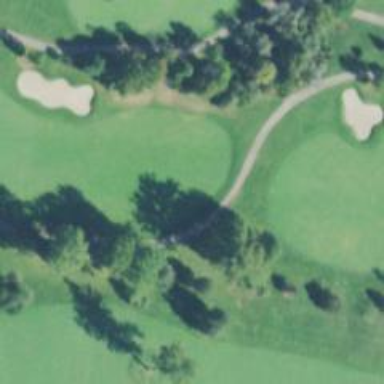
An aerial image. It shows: Path designated for golf carts.